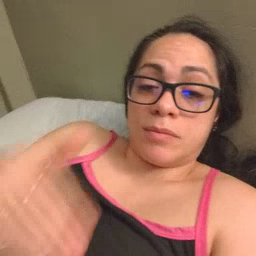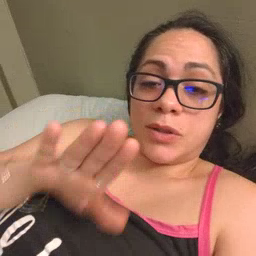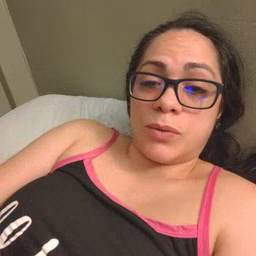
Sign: into